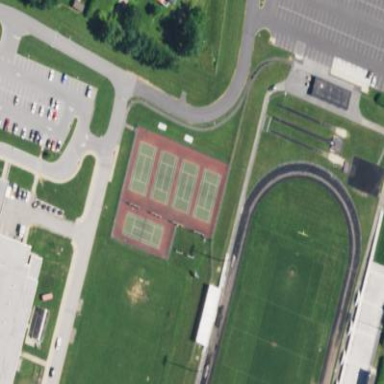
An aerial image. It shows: Tennis court in leisure pitch.